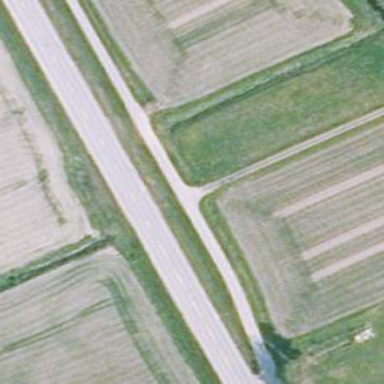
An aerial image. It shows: Cycleway.